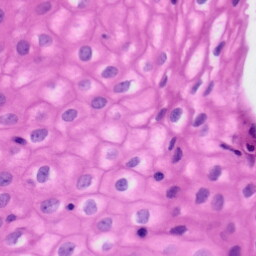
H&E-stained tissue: Tonsil